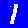
Digit: 1